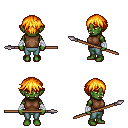
a pixel art fantasy rpg character, female body template, orc, green skin, brown sleeveless shirt, teal pants, light blonde short bangs hairstyle, white cloth bandages, spear, four views (front, back, left, right), 2x2 character sprite sheet, small pixel art, hard edges, no anti-aliasing